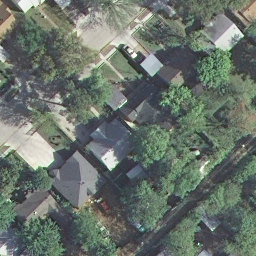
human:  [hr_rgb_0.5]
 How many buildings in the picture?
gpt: seven